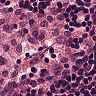
Metastatic tissue present: no